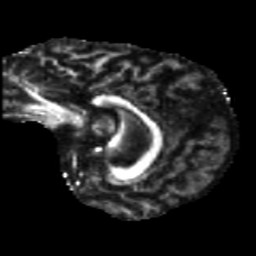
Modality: FA
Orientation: sagittal
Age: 68
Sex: female
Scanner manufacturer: siemens
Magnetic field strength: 3 T
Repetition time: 5.25 s
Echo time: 0.08 s